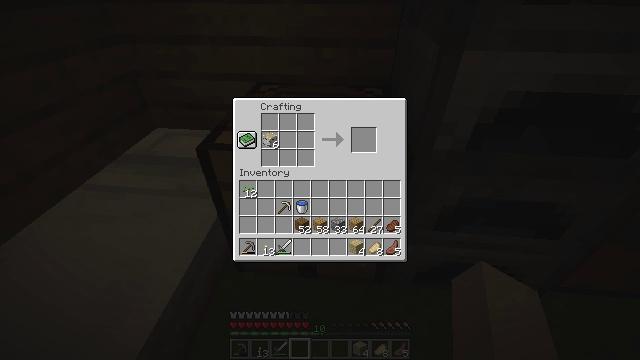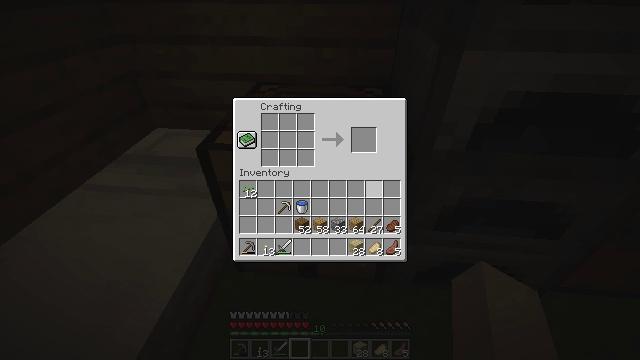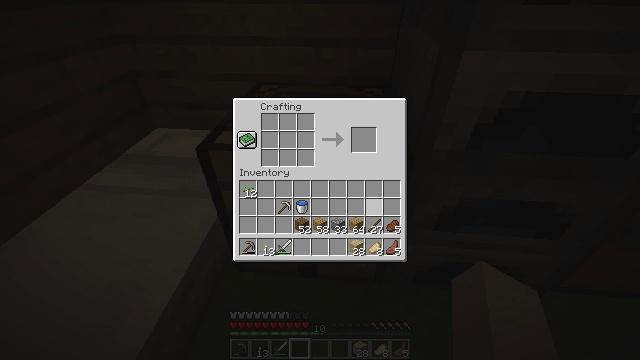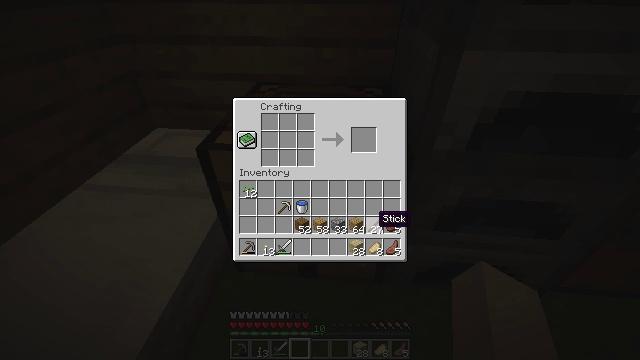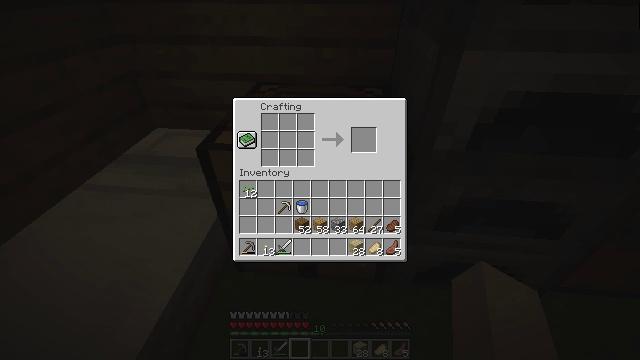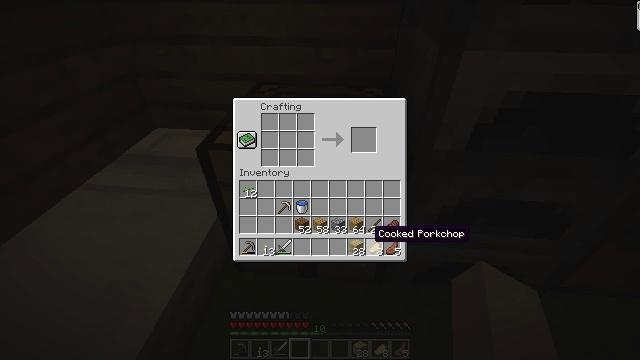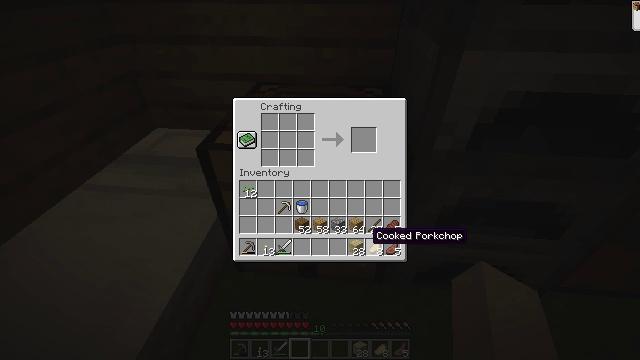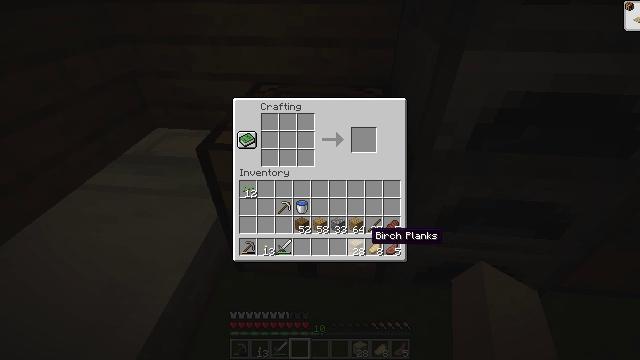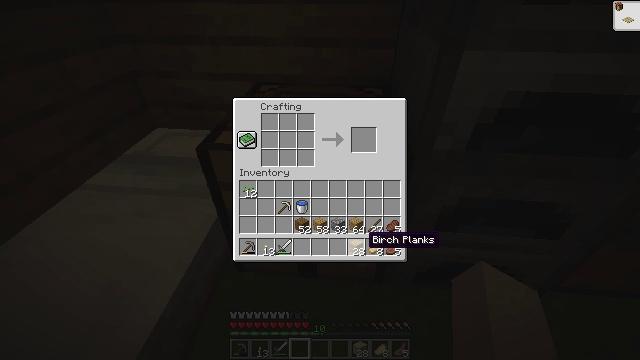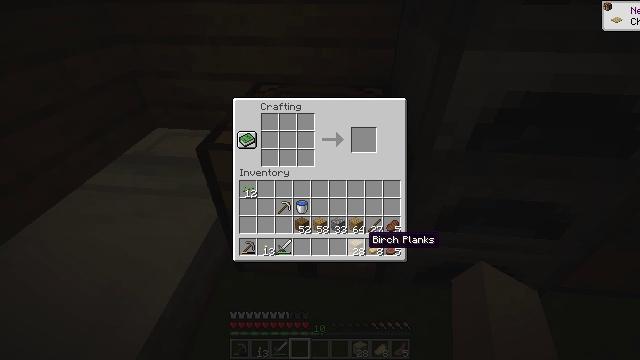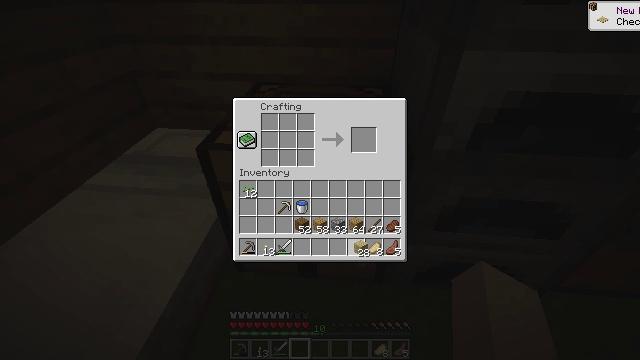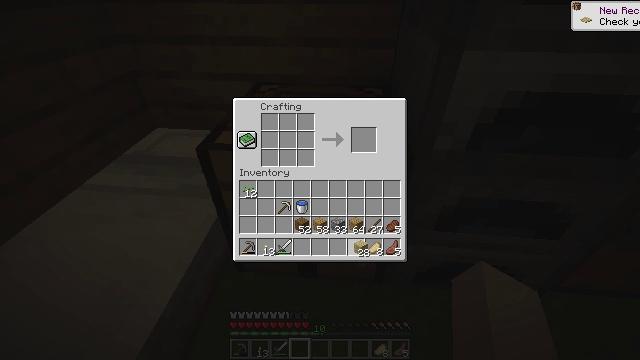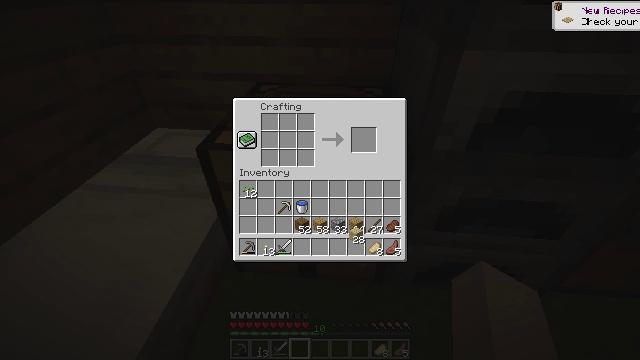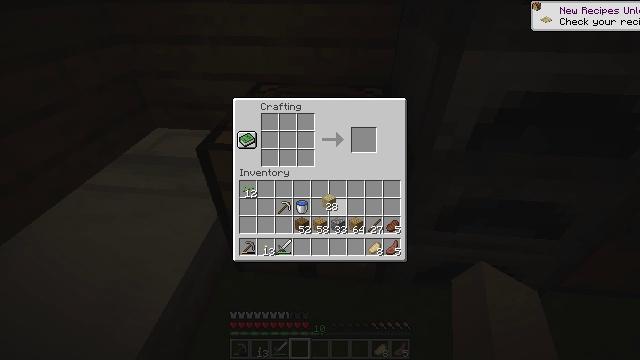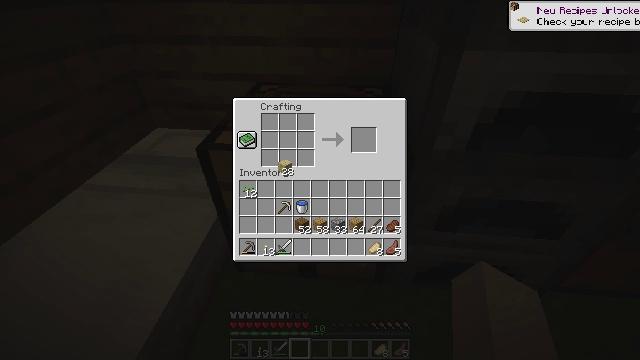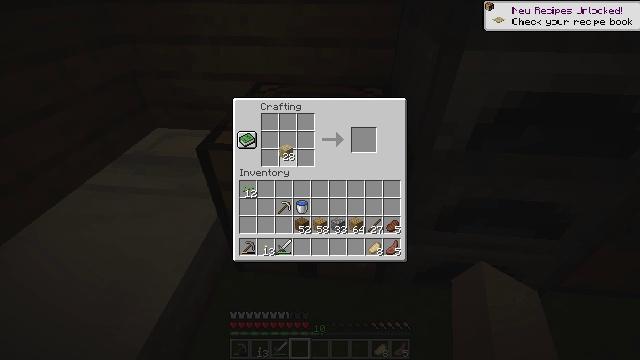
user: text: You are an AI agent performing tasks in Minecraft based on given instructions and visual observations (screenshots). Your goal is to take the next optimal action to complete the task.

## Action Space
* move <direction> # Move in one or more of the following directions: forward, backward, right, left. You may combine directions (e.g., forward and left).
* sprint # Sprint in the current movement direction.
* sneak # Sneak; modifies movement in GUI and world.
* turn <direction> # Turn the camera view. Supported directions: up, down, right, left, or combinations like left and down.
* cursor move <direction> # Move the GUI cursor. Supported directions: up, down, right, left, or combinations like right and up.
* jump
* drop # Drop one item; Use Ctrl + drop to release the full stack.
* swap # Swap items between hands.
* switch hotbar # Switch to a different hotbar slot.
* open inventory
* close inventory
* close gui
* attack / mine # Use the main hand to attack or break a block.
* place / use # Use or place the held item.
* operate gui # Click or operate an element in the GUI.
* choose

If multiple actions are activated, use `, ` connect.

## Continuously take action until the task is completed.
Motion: motion action
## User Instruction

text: Transform birch planks into a birch door on the crafting table.
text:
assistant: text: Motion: cursor move down, open gui
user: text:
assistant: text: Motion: cursor move down
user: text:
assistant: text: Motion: cursor move down
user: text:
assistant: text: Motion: cursor move down
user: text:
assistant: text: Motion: cursor move down
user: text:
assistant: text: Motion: no_op
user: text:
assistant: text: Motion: no_op
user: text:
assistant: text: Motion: no_op
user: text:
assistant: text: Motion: no_op
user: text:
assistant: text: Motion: operate gui
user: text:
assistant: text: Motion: operate gui
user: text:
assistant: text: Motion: cursor move up
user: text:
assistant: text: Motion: cursor move left and up
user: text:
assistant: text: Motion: cursor move left and up
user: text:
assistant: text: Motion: cursor move up
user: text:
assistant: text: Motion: cursor move up
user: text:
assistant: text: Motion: no_op
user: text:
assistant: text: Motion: no_op
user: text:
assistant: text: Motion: no_op
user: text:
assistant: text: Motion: no_op
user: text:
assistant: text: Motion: no_op
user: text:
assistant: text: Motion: no_op
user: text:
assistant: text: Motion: no_op
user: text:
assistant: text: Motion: no_op
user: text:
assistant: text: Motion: choose
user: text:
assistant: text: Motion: choose
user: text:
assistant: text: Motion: cursor move down, choose
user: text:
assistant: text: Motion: cursor move down, choose
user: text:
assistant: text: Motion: cursor move down, choose
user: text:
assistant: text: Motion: choose